Aerial crown-view tile of a tropical tree (Barro Colorado Island, Panama), acquired 20240918:
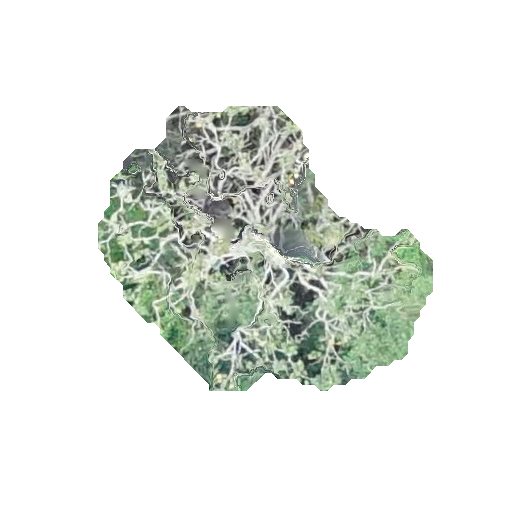
Species: Cecropia insignis
GBIF accepted scientific name: Cecropia insignis
Crown area: 98.954 m²